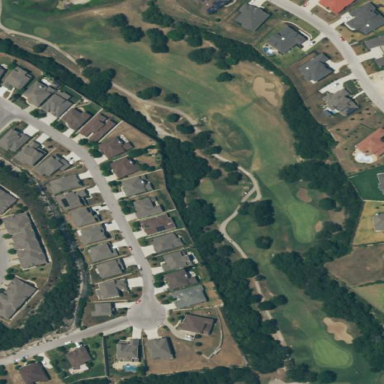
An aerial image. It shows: Golf rough area.